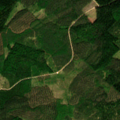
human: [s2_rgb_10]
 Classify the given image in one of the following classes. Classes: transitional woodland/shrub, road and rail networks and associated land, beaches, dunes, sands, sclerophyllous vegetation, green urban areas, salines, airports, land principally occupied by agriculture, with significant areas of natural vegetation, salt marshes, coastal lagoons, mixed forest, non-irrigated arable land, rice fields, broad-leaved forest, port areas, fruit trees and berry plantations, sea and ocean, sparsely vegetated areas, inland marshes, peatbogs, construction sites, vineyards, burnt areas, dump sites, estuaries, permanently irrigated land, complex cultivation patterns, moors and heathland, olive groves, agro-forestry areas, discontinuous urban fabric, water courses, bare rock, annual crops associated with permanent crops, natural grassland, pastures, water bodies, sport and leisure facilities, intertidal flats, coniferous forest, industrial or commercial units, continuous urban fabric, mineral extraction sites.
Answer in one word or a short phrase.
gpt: coniferous forest, mixed forest